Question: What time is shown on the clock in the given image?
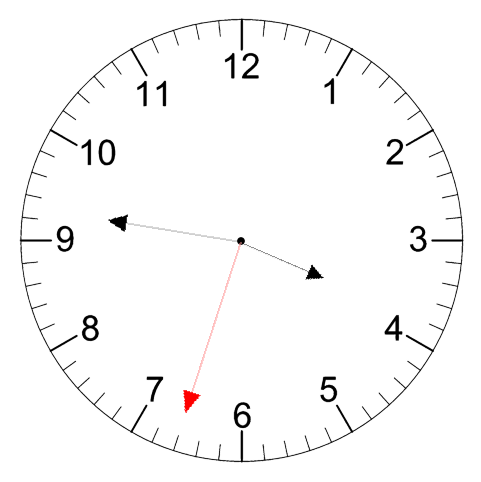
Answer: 03:46:33